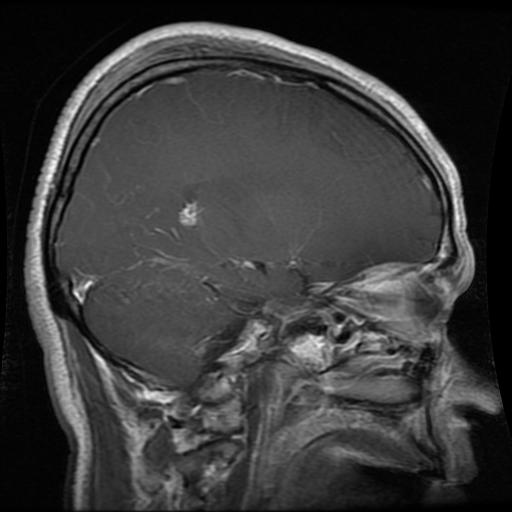
Label: glioma